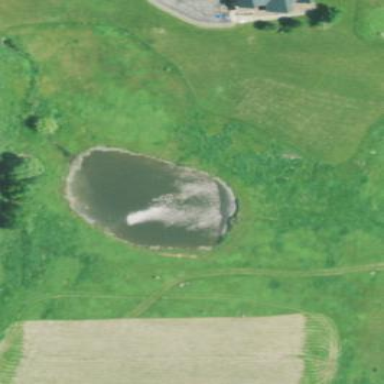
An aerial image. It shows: Pond surrounded by natural water.